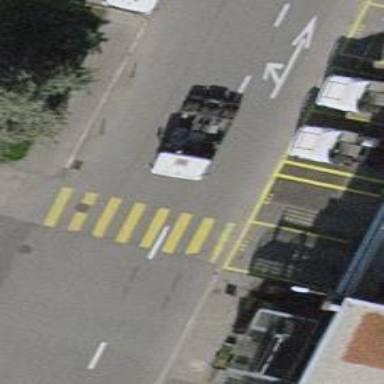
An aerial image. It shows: Zebra crossing on the road.